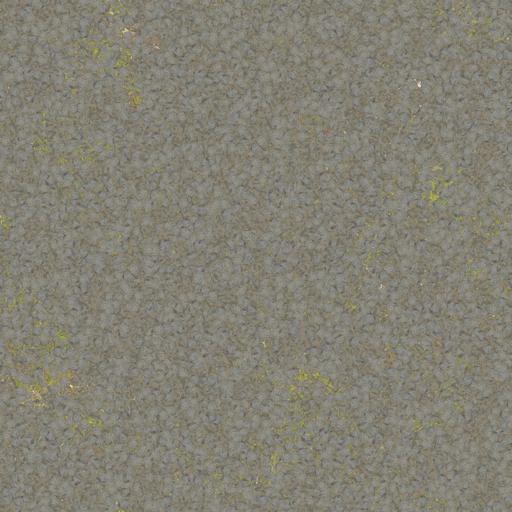
Tags: gravel pebbles rocks stones